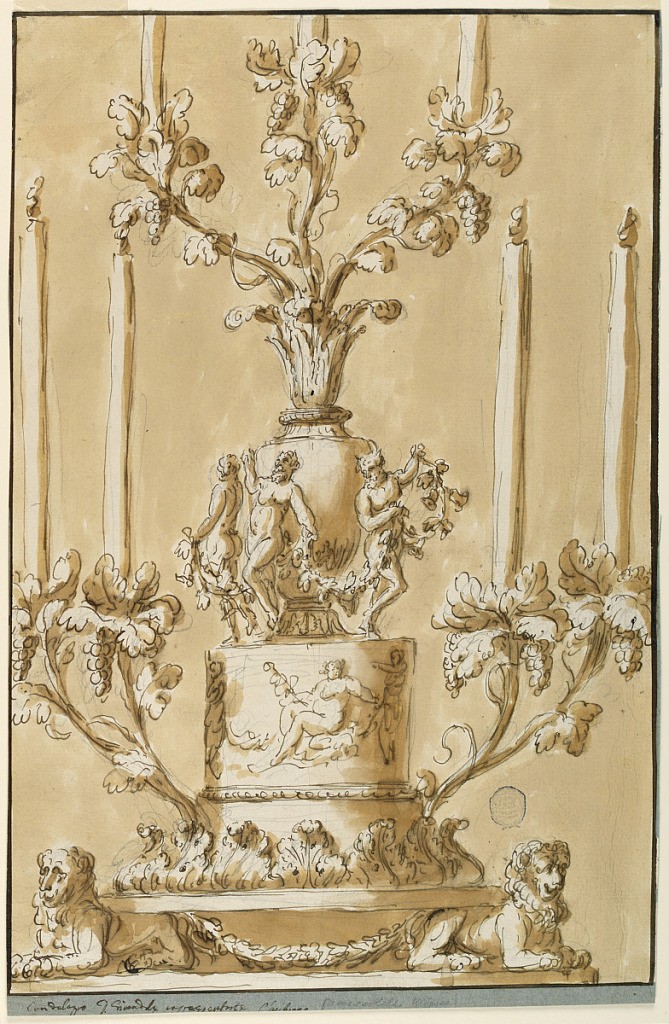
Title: Candlestick Representting Autumn
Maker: Giuseppe Barberi, Italian, 1746–1809
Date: ca. 1780
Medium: Pen and brown ink, brush and brown wash on off-white laid paper, lined
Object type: Drawing
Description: Design for a candlestick. At the base, to crouching lions. Above, four candlesticks grow from grape vines. Satyrs dance around a central baluster form.